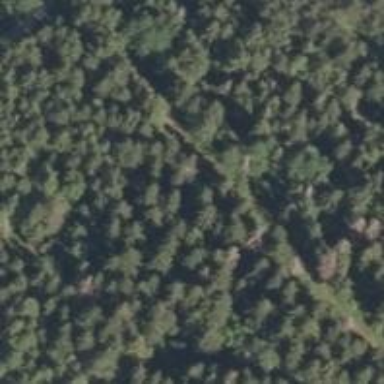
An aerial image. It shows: Fallen tree blocking the path.